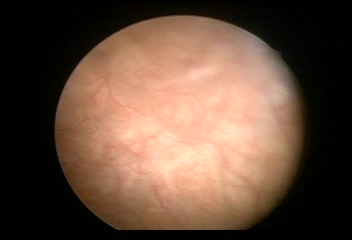
Modality: WLC
Class: Normal mucosa
Bladder cancer association: No